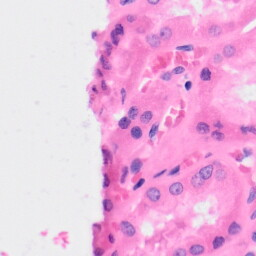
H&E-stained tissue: Kidney